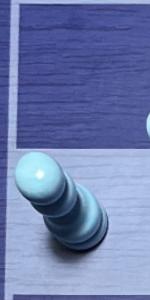
Label: Pawn_White